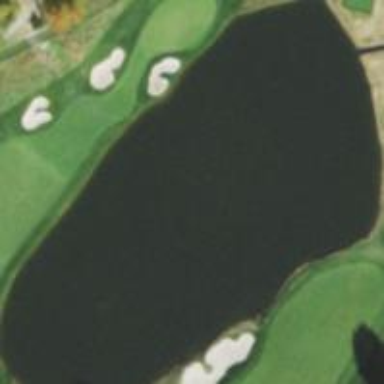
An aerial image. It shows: Scenic view of water hazard on golf course. The natural water feature adds beauty to the landscape.